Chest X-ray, AP view. Patient: 39 years old, sex M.
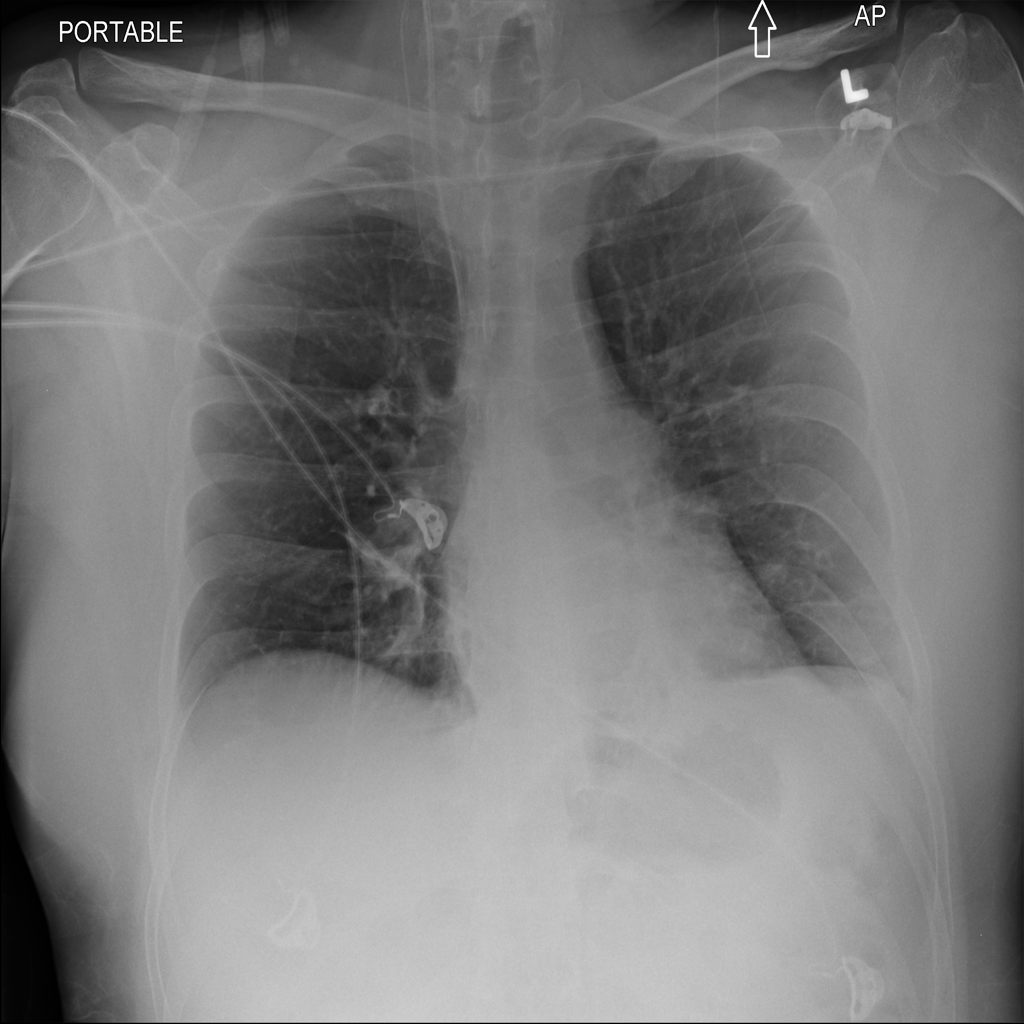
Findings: No Finding